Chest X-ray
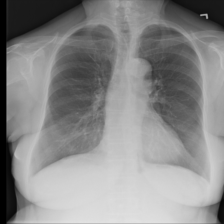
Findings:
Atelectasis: negative
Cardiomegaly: negative
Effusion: negative
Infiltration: negative
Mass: negative
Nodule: negative
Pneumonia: negative
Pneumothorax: negative
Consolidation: negative
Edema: negative
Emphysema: negative
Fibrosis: negative
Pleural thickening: negative
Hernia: negative